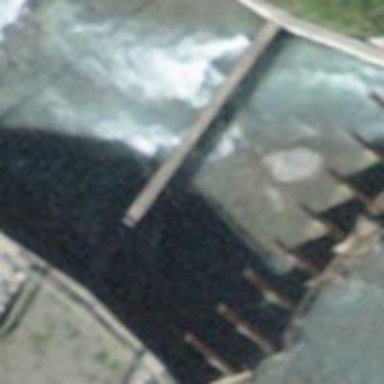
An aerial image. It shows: Check dam constructed across the waterway.